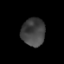
Tissue: lung
Cell type: Epithelial cells
Senescence score: 0.2233
Nuclear area (px): 645
Mean DAPI intensity: 66.042